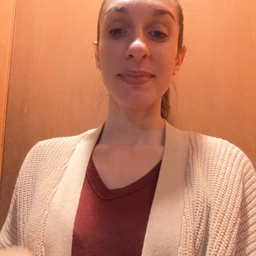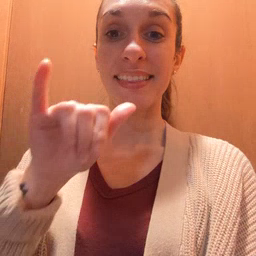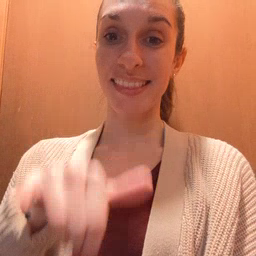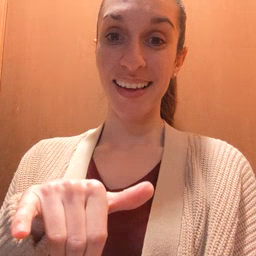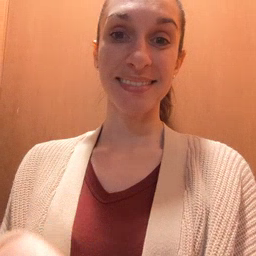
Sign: that